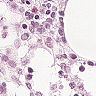
Metastatic tissue present: no